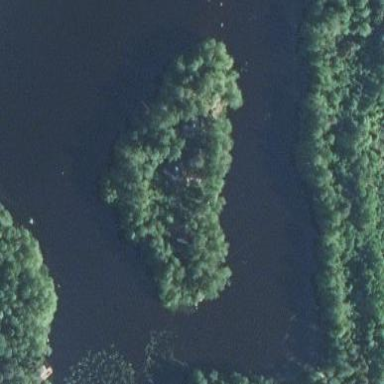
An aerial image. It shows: Islet.